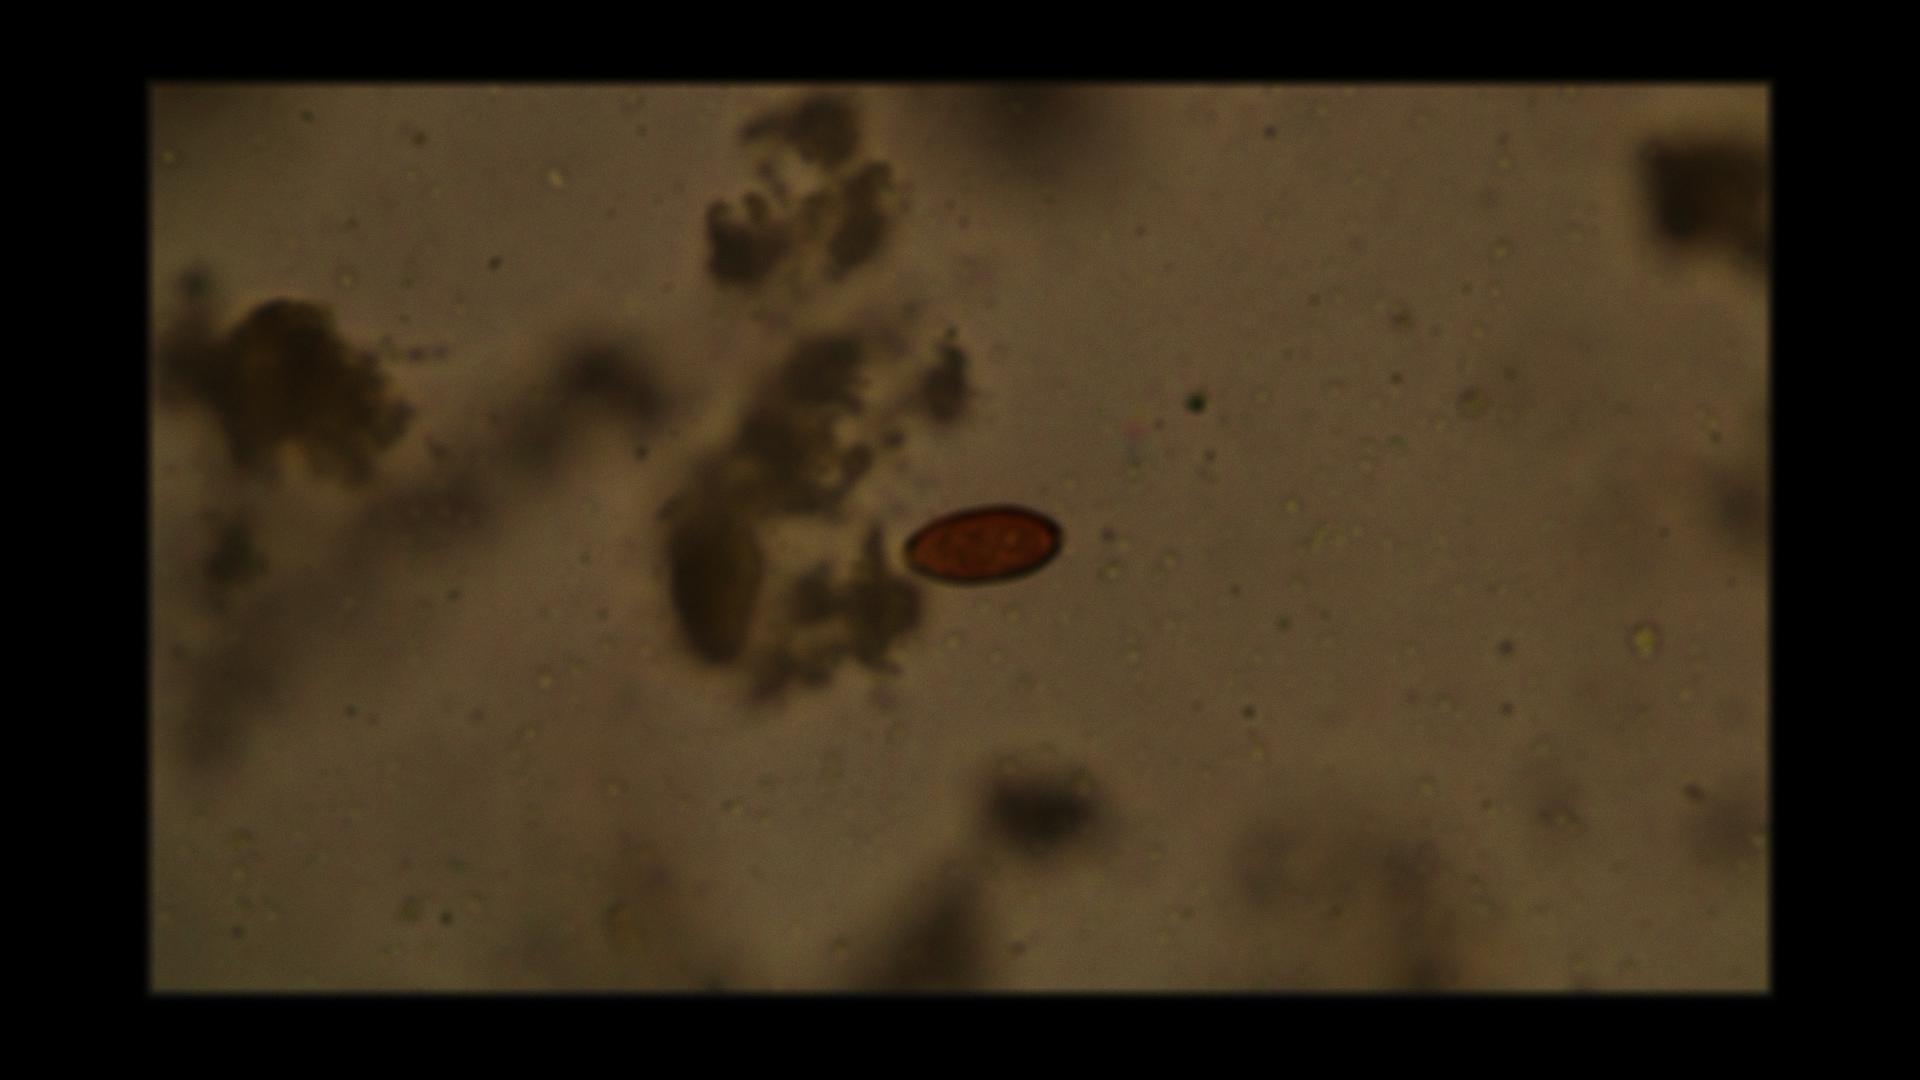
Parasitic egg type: Trichuris trichiura